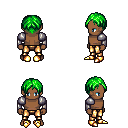
a pixel art fantasy rpg character, male body template, human, dark skin, steel arm armor, gold greaves, green parted hairstyle, gold boots, four views (front, back, left, right), 2x2 character sprite sheet, small pixel art, hard edges, no anti-aliasing